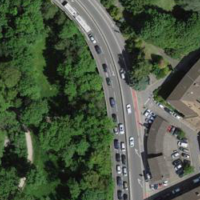
EUNIS habitat code: 53
Species observed at this site:
Veronica chamaedrys
Oxalis acetosella
Fagus sylvatica
Geranium pyrenaicum